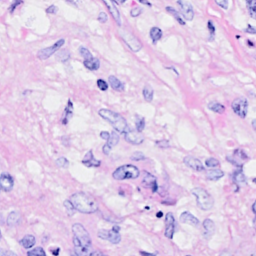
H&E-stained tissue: Breast